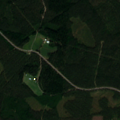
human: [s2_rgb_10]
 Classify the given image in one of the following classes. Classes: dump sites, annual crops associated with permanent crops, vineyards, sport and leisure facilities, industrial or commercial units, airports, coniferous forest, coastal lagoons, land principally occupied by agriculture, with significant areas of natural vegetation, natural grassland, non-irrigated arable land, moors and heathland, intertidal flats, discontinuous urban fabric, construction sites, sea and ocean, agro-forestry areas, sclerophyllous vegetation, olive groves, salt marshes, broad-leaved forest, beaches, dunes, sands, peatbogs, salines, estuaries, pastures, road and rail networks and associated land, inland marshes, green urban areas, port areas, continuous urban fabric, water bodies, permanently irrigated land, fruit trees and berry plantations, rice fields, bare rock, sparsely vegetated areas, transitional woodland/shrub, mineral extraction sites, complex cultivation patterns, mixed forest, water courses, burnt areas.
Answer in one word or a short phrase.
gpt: coniferous forest, mixed forest, transitional woodland/shrub